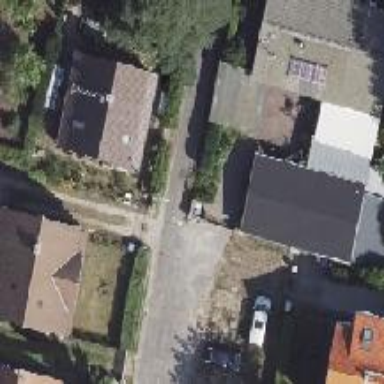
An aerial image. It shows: Smooth asphalt road in residential area.